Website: apple
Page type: account-selection
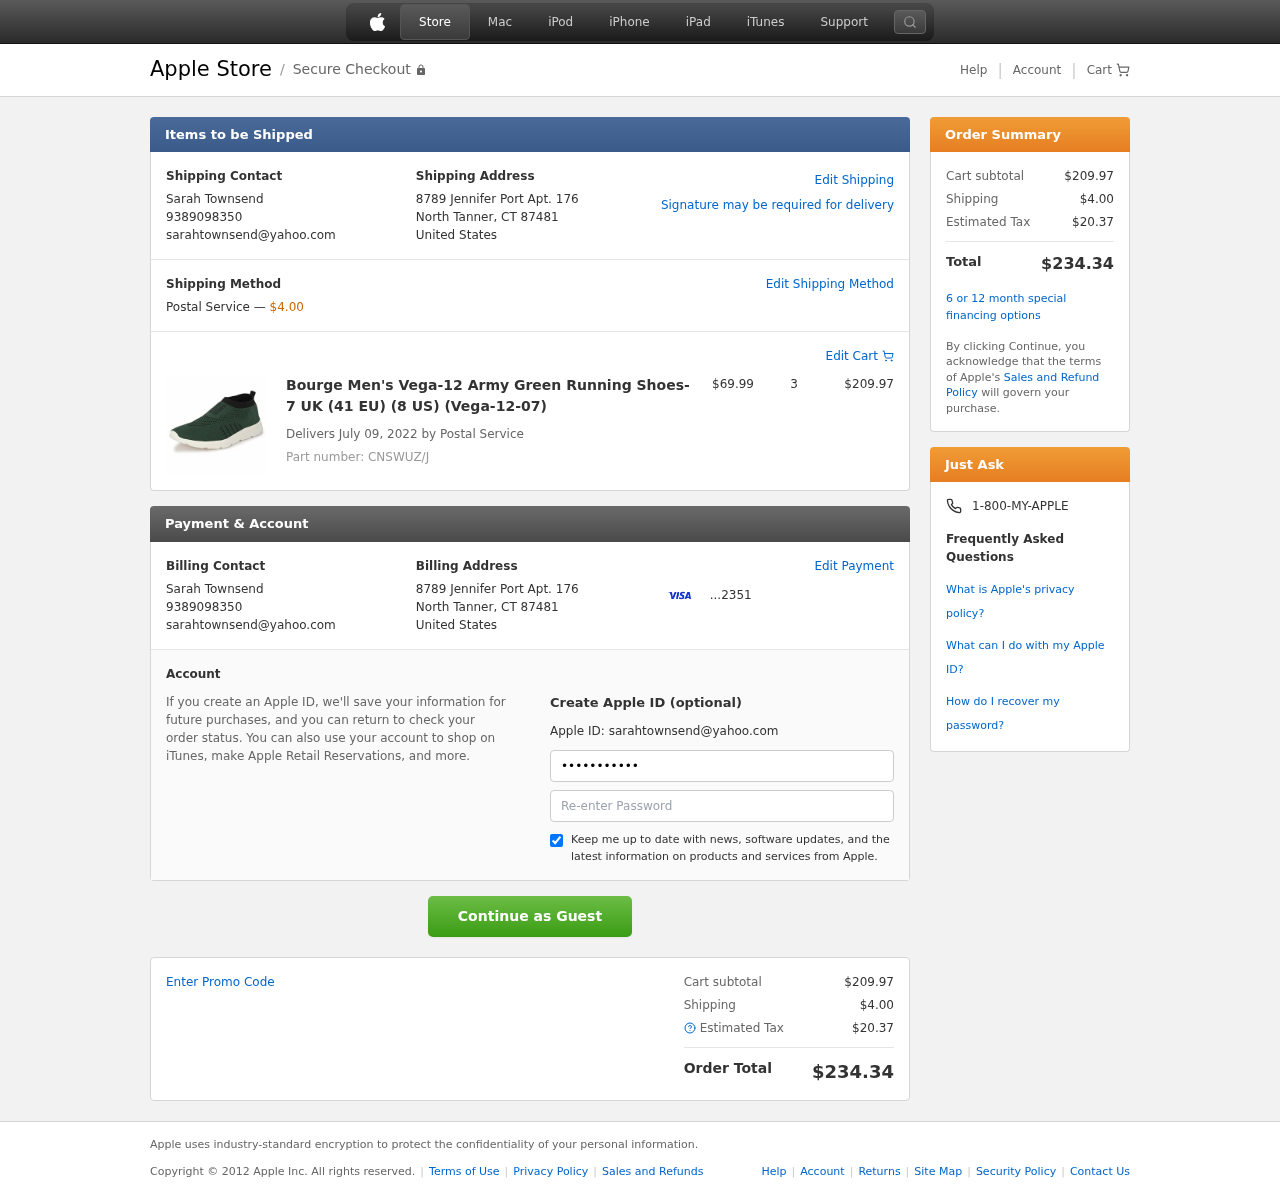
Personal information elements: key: PII_CARD_LAST4
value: ...2351
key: PII_CITY_STATE_ZIP
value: North Tanner, CT 87481
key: PII_COUNTRY
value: United States
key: PII_EMAIL
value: sarahtownsend@yahoo.com
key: PII_FULLNAME
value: Sarah Townsend
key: PII_PHONE
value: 9389098350
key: PII_STREET
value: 8789 Jennifer Port Apt. 176
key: PII_FIRSTNAME
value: Sarah
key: PII_LASTNAME
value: Townsend
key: PII_FULLNAME2
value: Sarah Townsend
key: PII_FULLNAME3
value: Sarah Townsend
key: PII_FIRSTNAME2
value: Sarah
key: PII_FIRSTNAME3
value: Sarah
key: PII_LASTNAME2
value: Townsend
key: PII_LASTNAME3
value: Townsend
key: PII_FIRSTNAME_DERIVED
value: Sarah
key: PII_LASTNAME_DERIVED
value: Townsend
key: PII_FULLNAME_DERIVED
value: Sarah Townsend
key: PII_NAME_FULL_DERIVED
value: Sarah Townsend
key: PII_PHONE_LINE
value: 8350
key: PII_PHONE_SUFFIX
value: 8350
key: PII_PHONE2
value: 9389098350
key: PII_PHONE3
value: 9389098350
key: PII_PHONE_NUMERIC
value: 9389098350
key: PII_PHONE_LINE_NUMERIC
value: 8350
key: PII_PHONE_SUFFIX_NUMERIC
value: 8350
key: PII_PHONE2_NUMERIC
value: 9389098350
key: PII_PHONE3_NUMERIC
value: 9389098350
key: PII_PHONE_DIGITS
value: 9389098350
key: PII_PHONE_LAST4
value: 8350
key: PII_EMAIL2
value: sarahtownsend@yahoo.com
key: PII_EMAIL3
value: sarahtownsend@yahoo.com
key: PII_CITY
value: North Tanner
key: PII_STATE_ABBR
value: CT
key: PII_POSTCODE
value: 87481
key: PII_POSTCODE_FULL
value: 87481
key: PII_CITY_STATE
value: North Tanner, CT
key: PII_POSTCODE_NUMERIC
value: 87481
Product elements: key: PRODUCT1_NAME
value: Bourge Men's Vega-12 Army Green Running Shoes-7 UK (41 EU) (8 US) (Vega-12-07)
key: PRODUCT1_PRICE
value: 69.99
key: PRODUCT1_QUANTITY
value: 3
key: PRODUCT_PART_NUMBER
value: Part number: CNSWUZ/J
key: PRODUCT_TOTAL
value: $209.97
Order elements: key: ORDER_SHIPPING_COST
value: $4.00
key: ORDER_DELIVERY_DATE
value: Delivers July 09, 2022 by Postal Service
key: ORDER_SUBTOTAL
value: $209.97
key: ORDER_TAX
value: $20.37
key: ORDER_TOTAL
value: $234.34